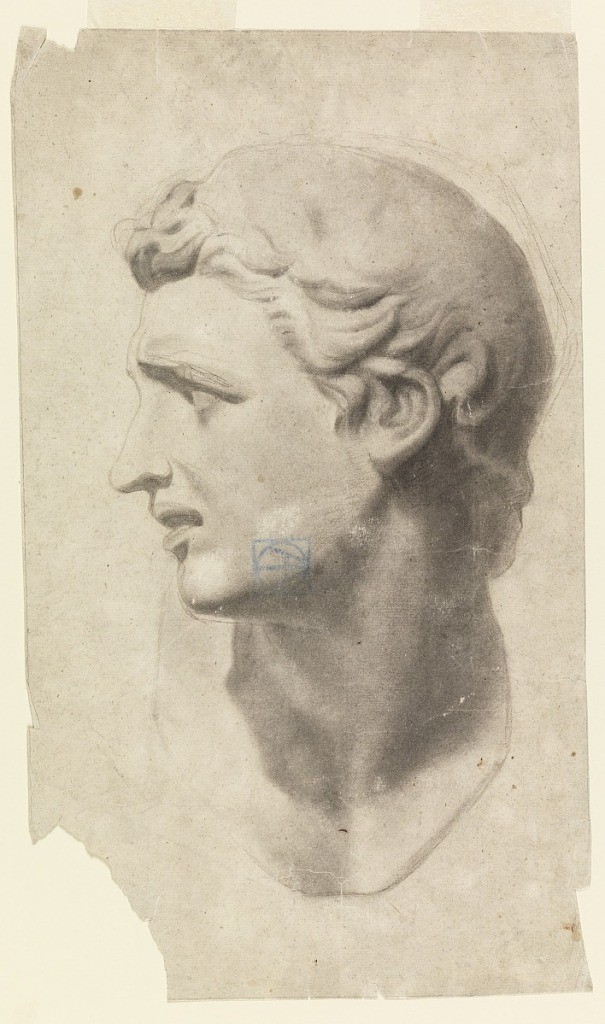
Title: Study of a Classical Male Head (from a plaster cast)
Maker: Leon Dabo, American, 1868–1960
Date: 1881–92
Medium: Charcoal on paper
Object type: Drawing
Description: Head of a young man, turned left, expression as if in anguish.